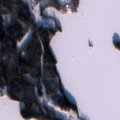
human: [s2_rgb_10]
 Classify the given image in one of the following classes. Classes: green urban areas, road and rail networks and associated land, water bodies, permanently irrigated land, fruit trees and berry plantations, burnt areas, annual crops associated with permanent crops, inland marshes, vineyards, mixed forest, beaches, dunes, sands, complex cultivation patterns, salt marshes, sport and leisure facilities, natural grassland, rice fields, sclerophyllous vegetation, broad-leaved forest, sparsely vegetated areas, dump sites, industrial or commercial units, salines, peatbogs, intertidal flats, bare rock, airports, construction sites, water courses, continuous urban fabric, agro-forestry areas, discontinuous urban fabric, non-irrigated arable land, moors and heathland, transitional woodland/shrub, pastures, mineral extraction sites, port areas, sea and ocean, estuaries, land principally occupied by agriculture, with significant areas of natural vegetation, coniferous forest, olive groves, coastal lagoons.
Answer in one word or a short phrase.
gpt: mixed forest, water bodies